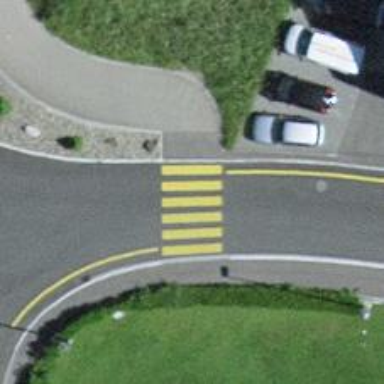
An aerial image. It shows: Zebra crossing on the road.